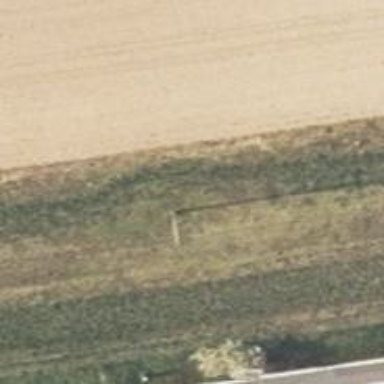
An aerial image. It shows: Power pole.